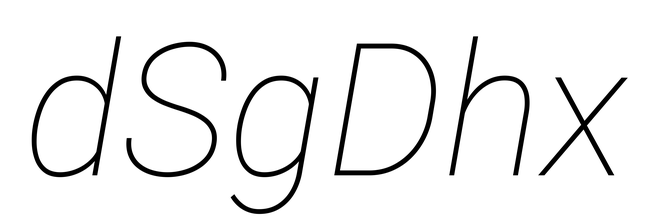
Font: Roboto-Italic_Thin_Italic